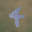
Label: 4